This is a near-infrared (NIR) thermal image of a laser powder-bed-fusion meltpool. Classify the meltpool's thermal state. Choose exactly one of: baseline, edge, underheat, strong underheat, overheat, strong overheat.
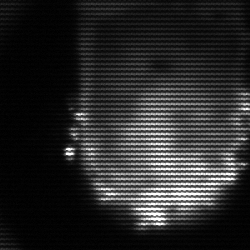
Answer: baseline